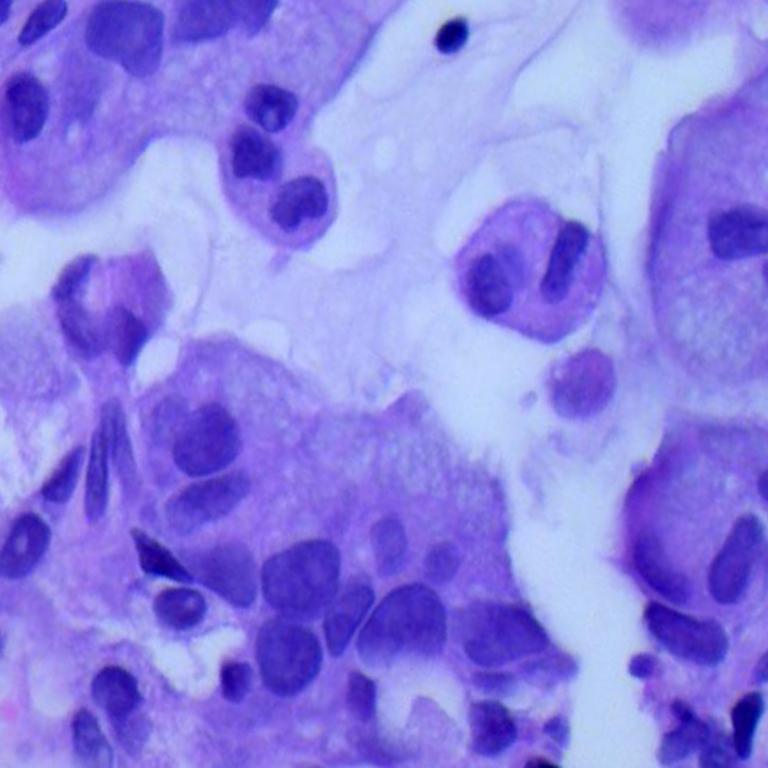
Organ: lung
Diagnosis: adenocarcinomas